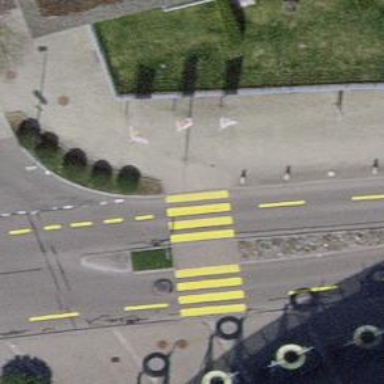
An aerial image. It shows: Marked pedestrian crossing with zebra designation and central island.